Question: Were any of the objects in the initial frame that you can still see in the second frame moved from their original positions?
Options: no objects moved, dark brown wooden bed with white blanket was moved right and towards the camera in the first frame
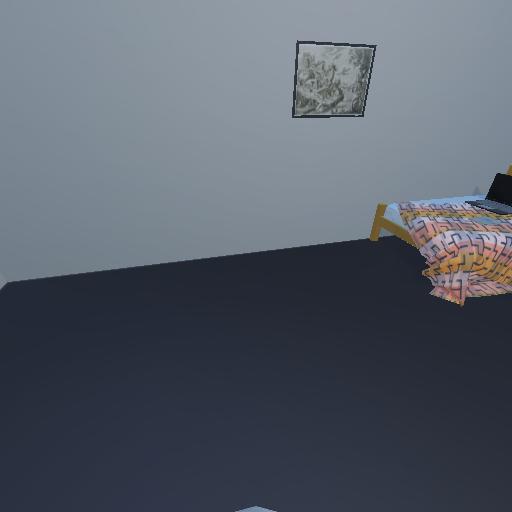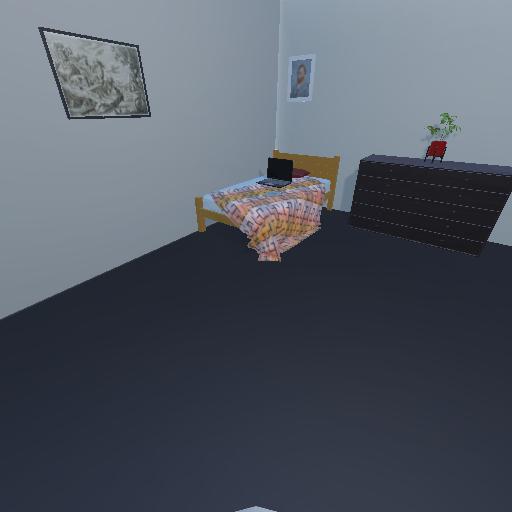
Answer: no objects moved